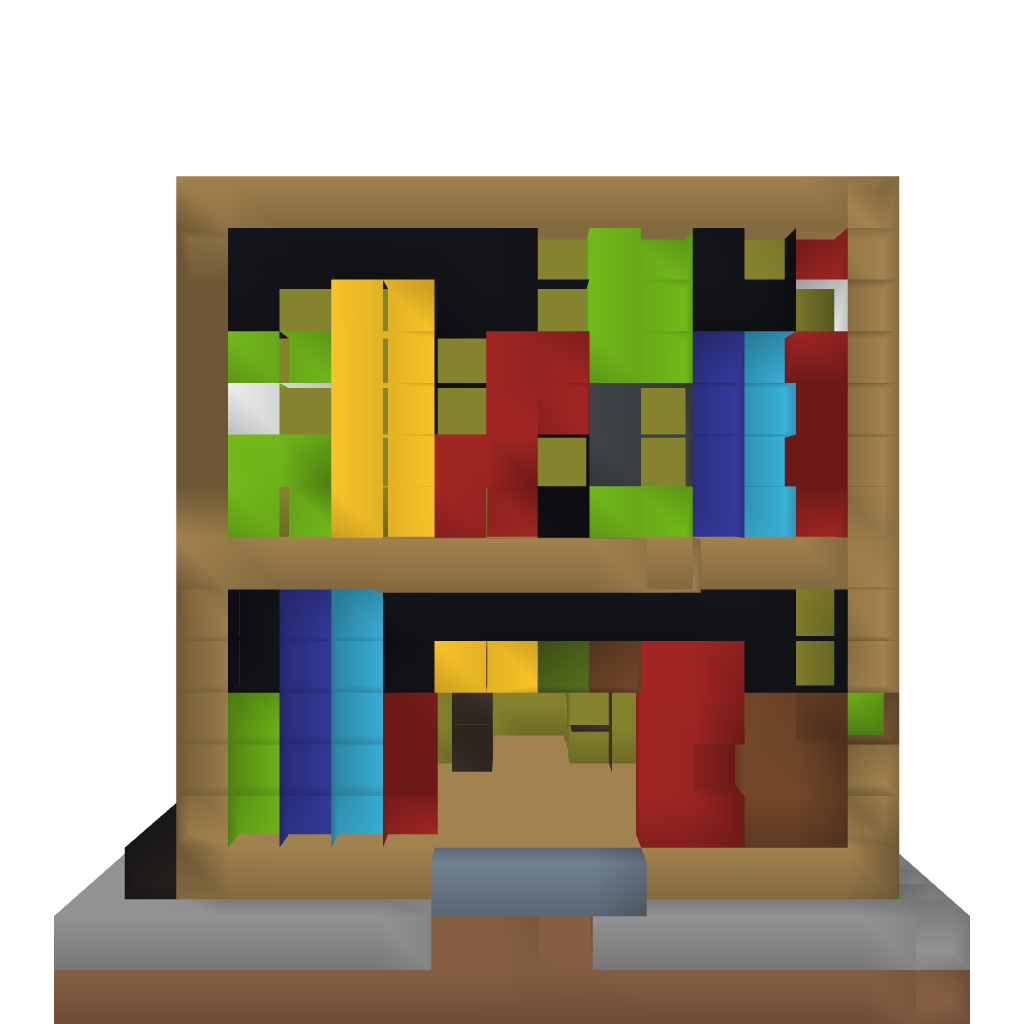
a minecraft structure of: Enchantment library